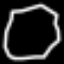
Label: octagon